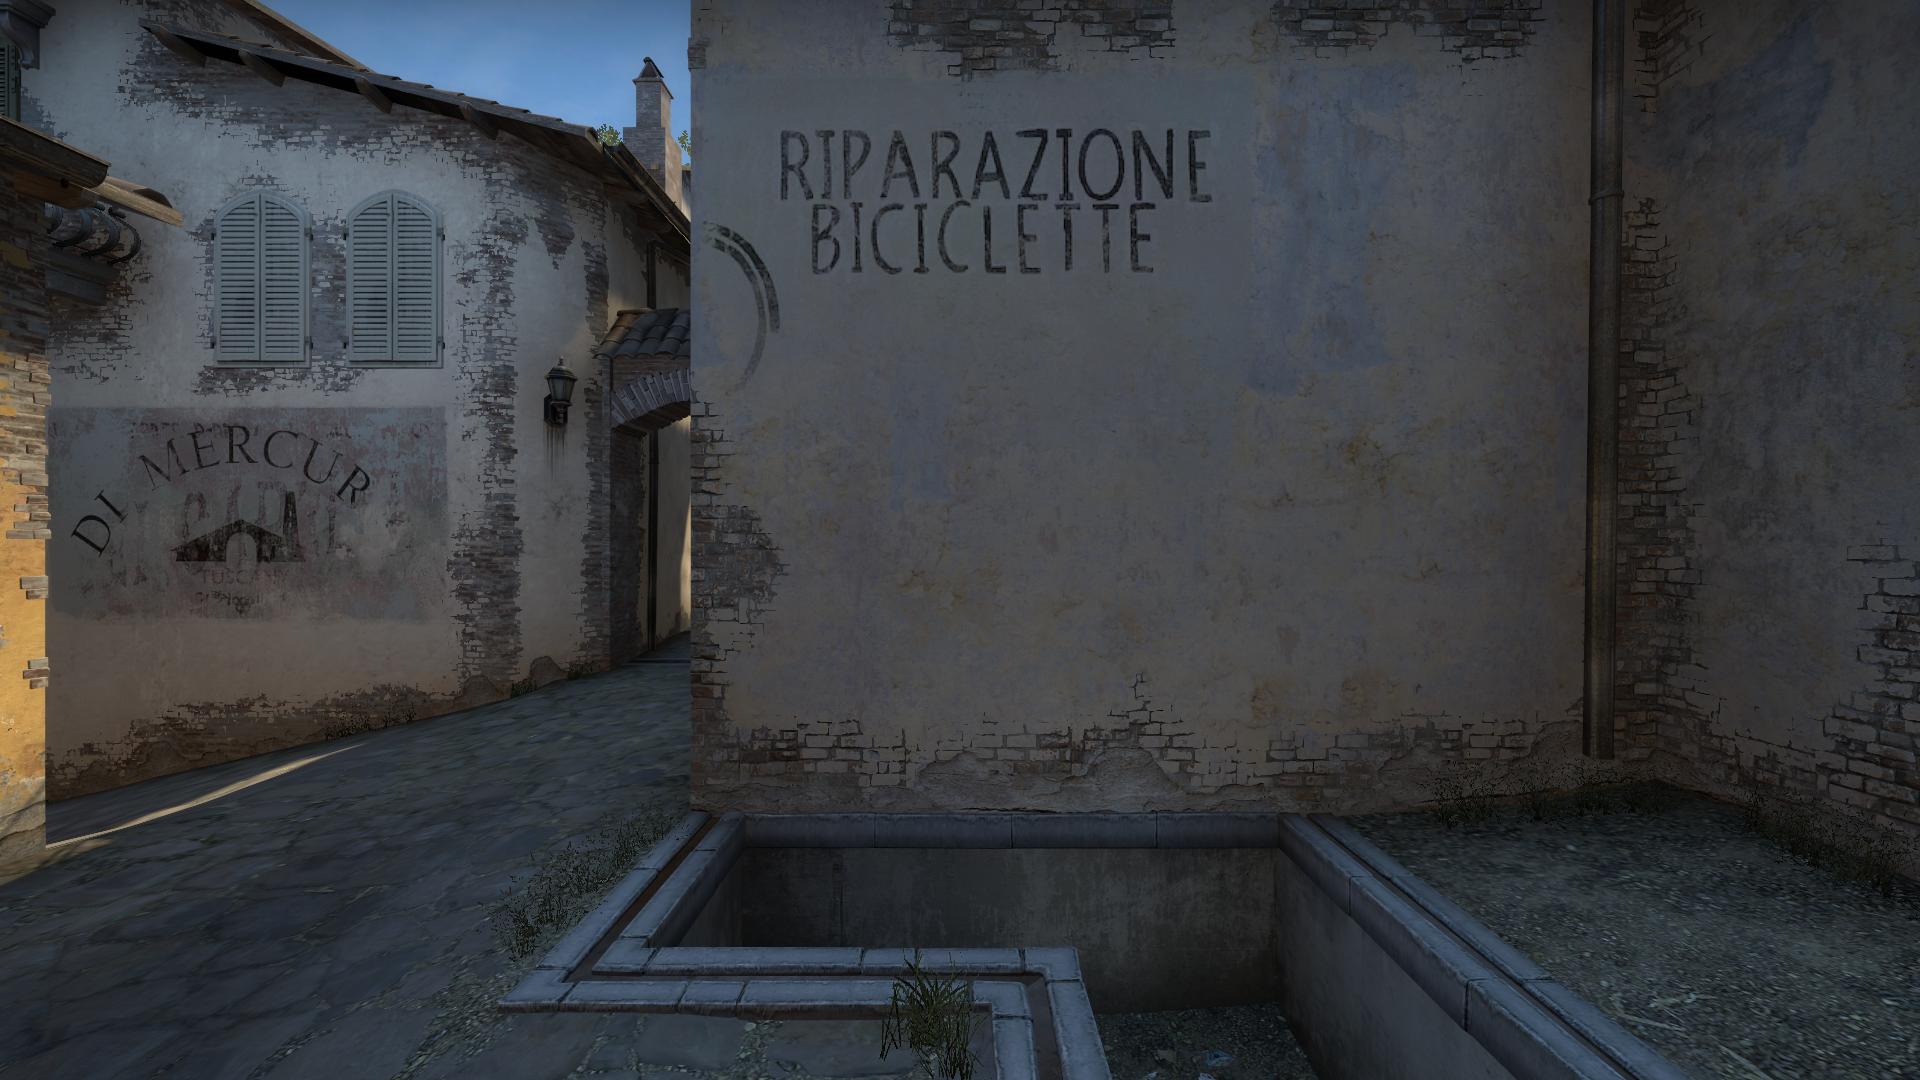
Map: de_inferno